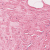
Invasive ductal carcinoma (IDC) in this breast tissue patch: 0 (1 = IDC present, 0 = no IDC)